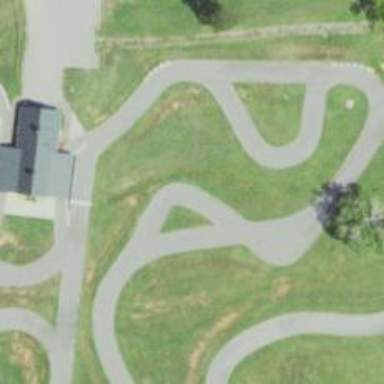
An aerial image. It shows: Raceway for motor sports.